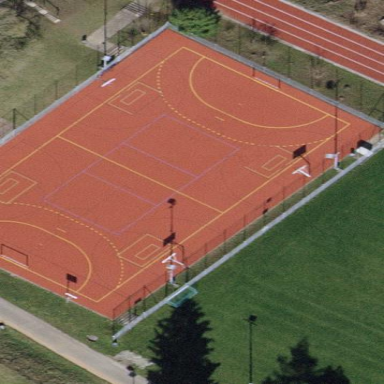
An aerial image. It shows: Multi-sport pitch with tartan surface.